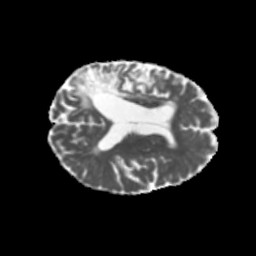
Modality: MD
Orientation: axial
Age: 69
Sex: female
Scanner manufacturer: siemens
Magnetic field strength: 3 T
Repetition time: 5.47 s
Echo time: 0.0854 s